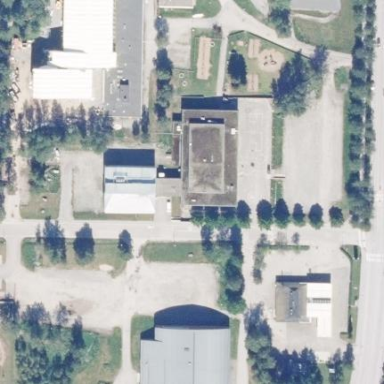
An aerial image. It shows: School building.